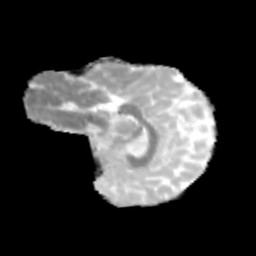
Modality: MD
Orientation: sagittal
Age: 10
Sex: male
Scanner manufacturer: siemens
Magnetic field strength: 3 T
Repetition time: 3.8 s
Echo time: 0.07 s